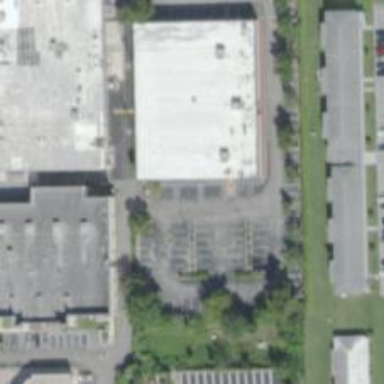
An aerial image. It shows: Parking space.